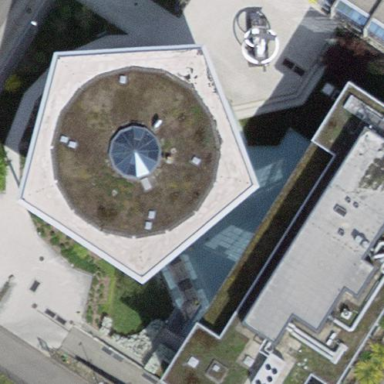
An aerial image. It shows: Office building.